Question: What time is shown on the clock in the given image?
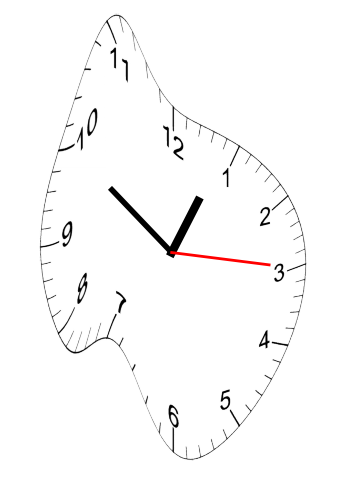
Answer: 12:50:15